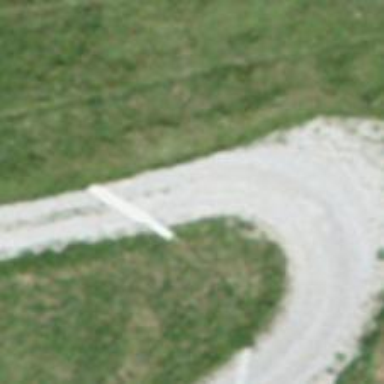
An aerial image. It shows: Well-maintained grade1 track for hiking in the backcountry.